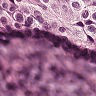
Metastatic tissue present: yes